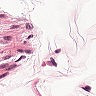
Metastatic tissue present: no